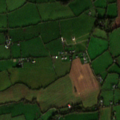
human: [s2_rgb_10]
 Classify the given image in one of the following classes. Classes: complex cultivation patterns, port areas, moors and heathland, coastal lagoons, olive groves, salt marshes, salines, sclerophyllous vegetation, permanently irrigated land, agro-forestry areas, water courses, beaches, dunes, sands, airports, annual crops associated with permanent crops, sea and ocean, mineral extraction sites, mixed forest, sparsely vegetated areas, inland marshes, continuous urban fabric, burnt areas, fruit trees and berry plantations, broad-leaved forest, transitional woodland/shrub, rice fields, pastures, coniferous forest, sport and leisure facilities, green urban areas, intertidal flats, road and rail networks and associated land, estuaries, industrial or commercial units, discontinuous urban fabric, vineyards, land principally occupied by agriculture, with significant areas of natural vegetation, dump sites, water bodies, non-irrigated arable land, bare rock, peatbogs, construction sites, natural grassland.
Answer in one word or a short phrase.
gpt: non-irrigated arable land, pastures